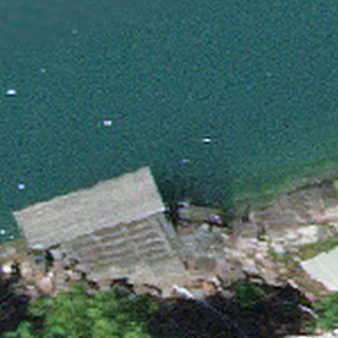
Label: other